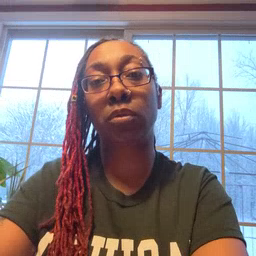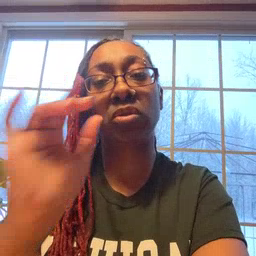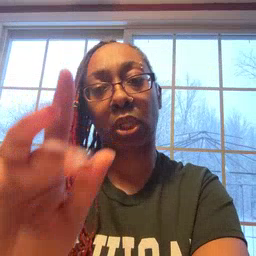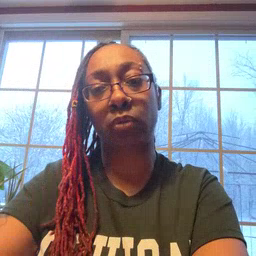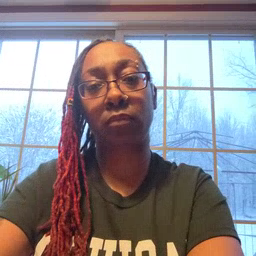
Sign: touch